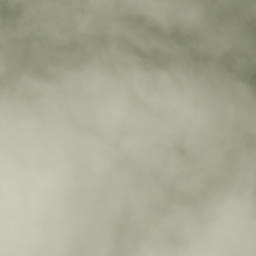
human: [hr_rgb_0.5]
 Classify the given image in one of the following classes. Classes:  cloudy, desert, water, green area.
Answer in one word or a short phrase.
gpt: cloudy